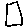
Label: square